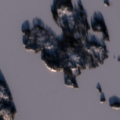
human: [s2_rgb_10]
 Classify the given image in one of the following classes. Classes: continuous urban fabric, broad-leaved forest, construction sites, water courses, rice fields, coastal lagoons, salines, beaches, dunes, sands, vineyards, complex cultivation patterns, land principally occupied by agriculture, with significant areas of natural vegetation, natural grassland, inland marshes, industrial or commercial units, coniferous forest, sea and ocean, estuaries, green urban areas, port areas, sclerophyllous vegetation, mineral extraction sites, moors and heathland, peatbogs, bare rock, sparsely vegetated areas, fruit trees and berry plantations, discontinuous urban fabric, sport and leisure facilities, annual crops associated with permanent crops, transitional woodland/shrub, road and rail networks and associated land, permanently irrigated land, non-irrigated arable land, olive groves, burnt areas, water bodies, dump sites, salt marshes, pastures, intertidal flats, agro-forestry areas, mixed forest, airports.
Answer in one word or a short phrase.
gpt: mixed forest, transitional woodland/shrub, water bodies